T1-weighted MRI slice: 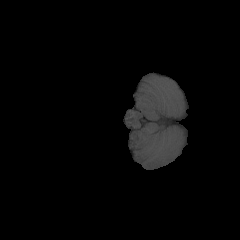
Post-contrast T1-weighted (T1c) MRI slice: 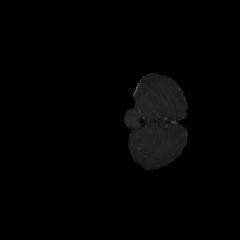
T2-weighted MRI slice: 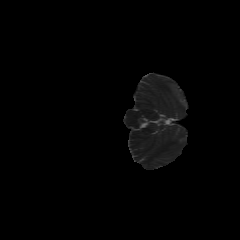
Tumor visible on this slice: no